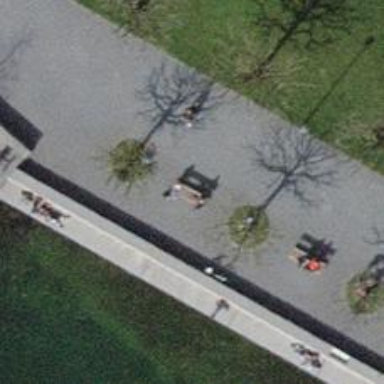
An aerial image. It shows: Brown bench.